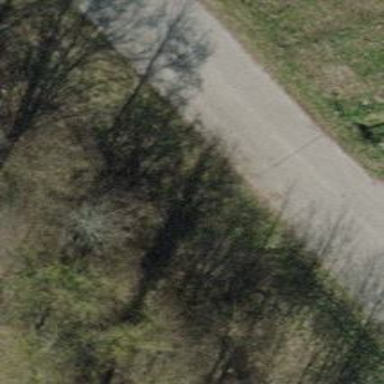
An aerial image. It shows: Pipeline marker.